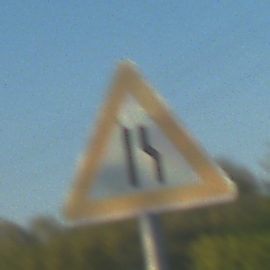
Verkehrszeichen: EinseitigVerengteFahrbahnRechts
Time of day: SunriseSunset
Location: Outdoor (RoadRail)
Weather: Clear
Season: NotSpecified
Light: Natural